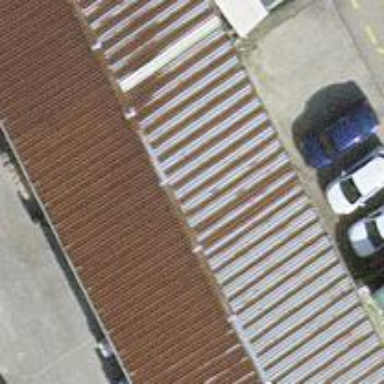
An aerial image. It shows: Industrial building with gabled roof.